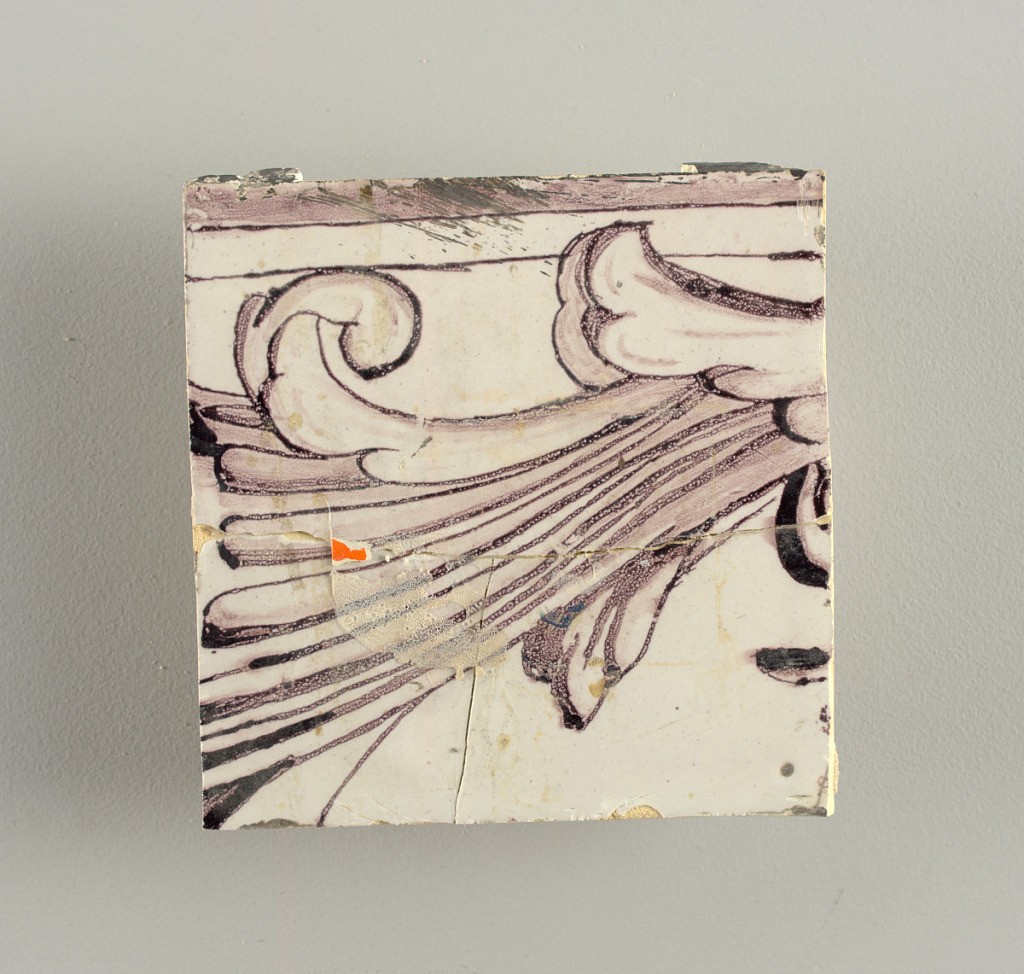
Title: Wall facing
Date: ca. 1725
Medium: tin-glazed earthenware, underglaze
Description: Running design for a frieze or a dado, composed of scrolls of foliage and strapwork, and four repeating motifs--a seated woman in a small upright oval medallion, a putto seated on a rocailled base, and strapwork in axial pattern.  The various panels, A to F, show various repeats of the same design, all being five tiles high and a varying number of tiles wide.